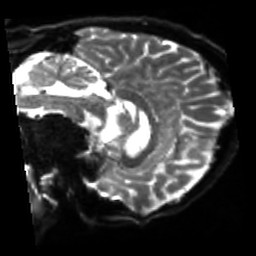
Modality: sbref
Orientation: sagittal
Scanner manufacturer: siemens
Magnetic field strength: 3 T
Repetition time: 4 s
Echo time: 0.0594 s